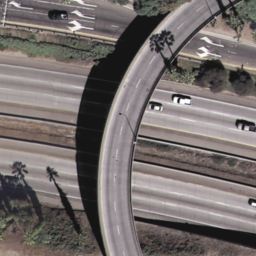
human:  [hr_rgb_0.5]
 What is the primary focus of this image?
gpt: overpass